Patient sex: M
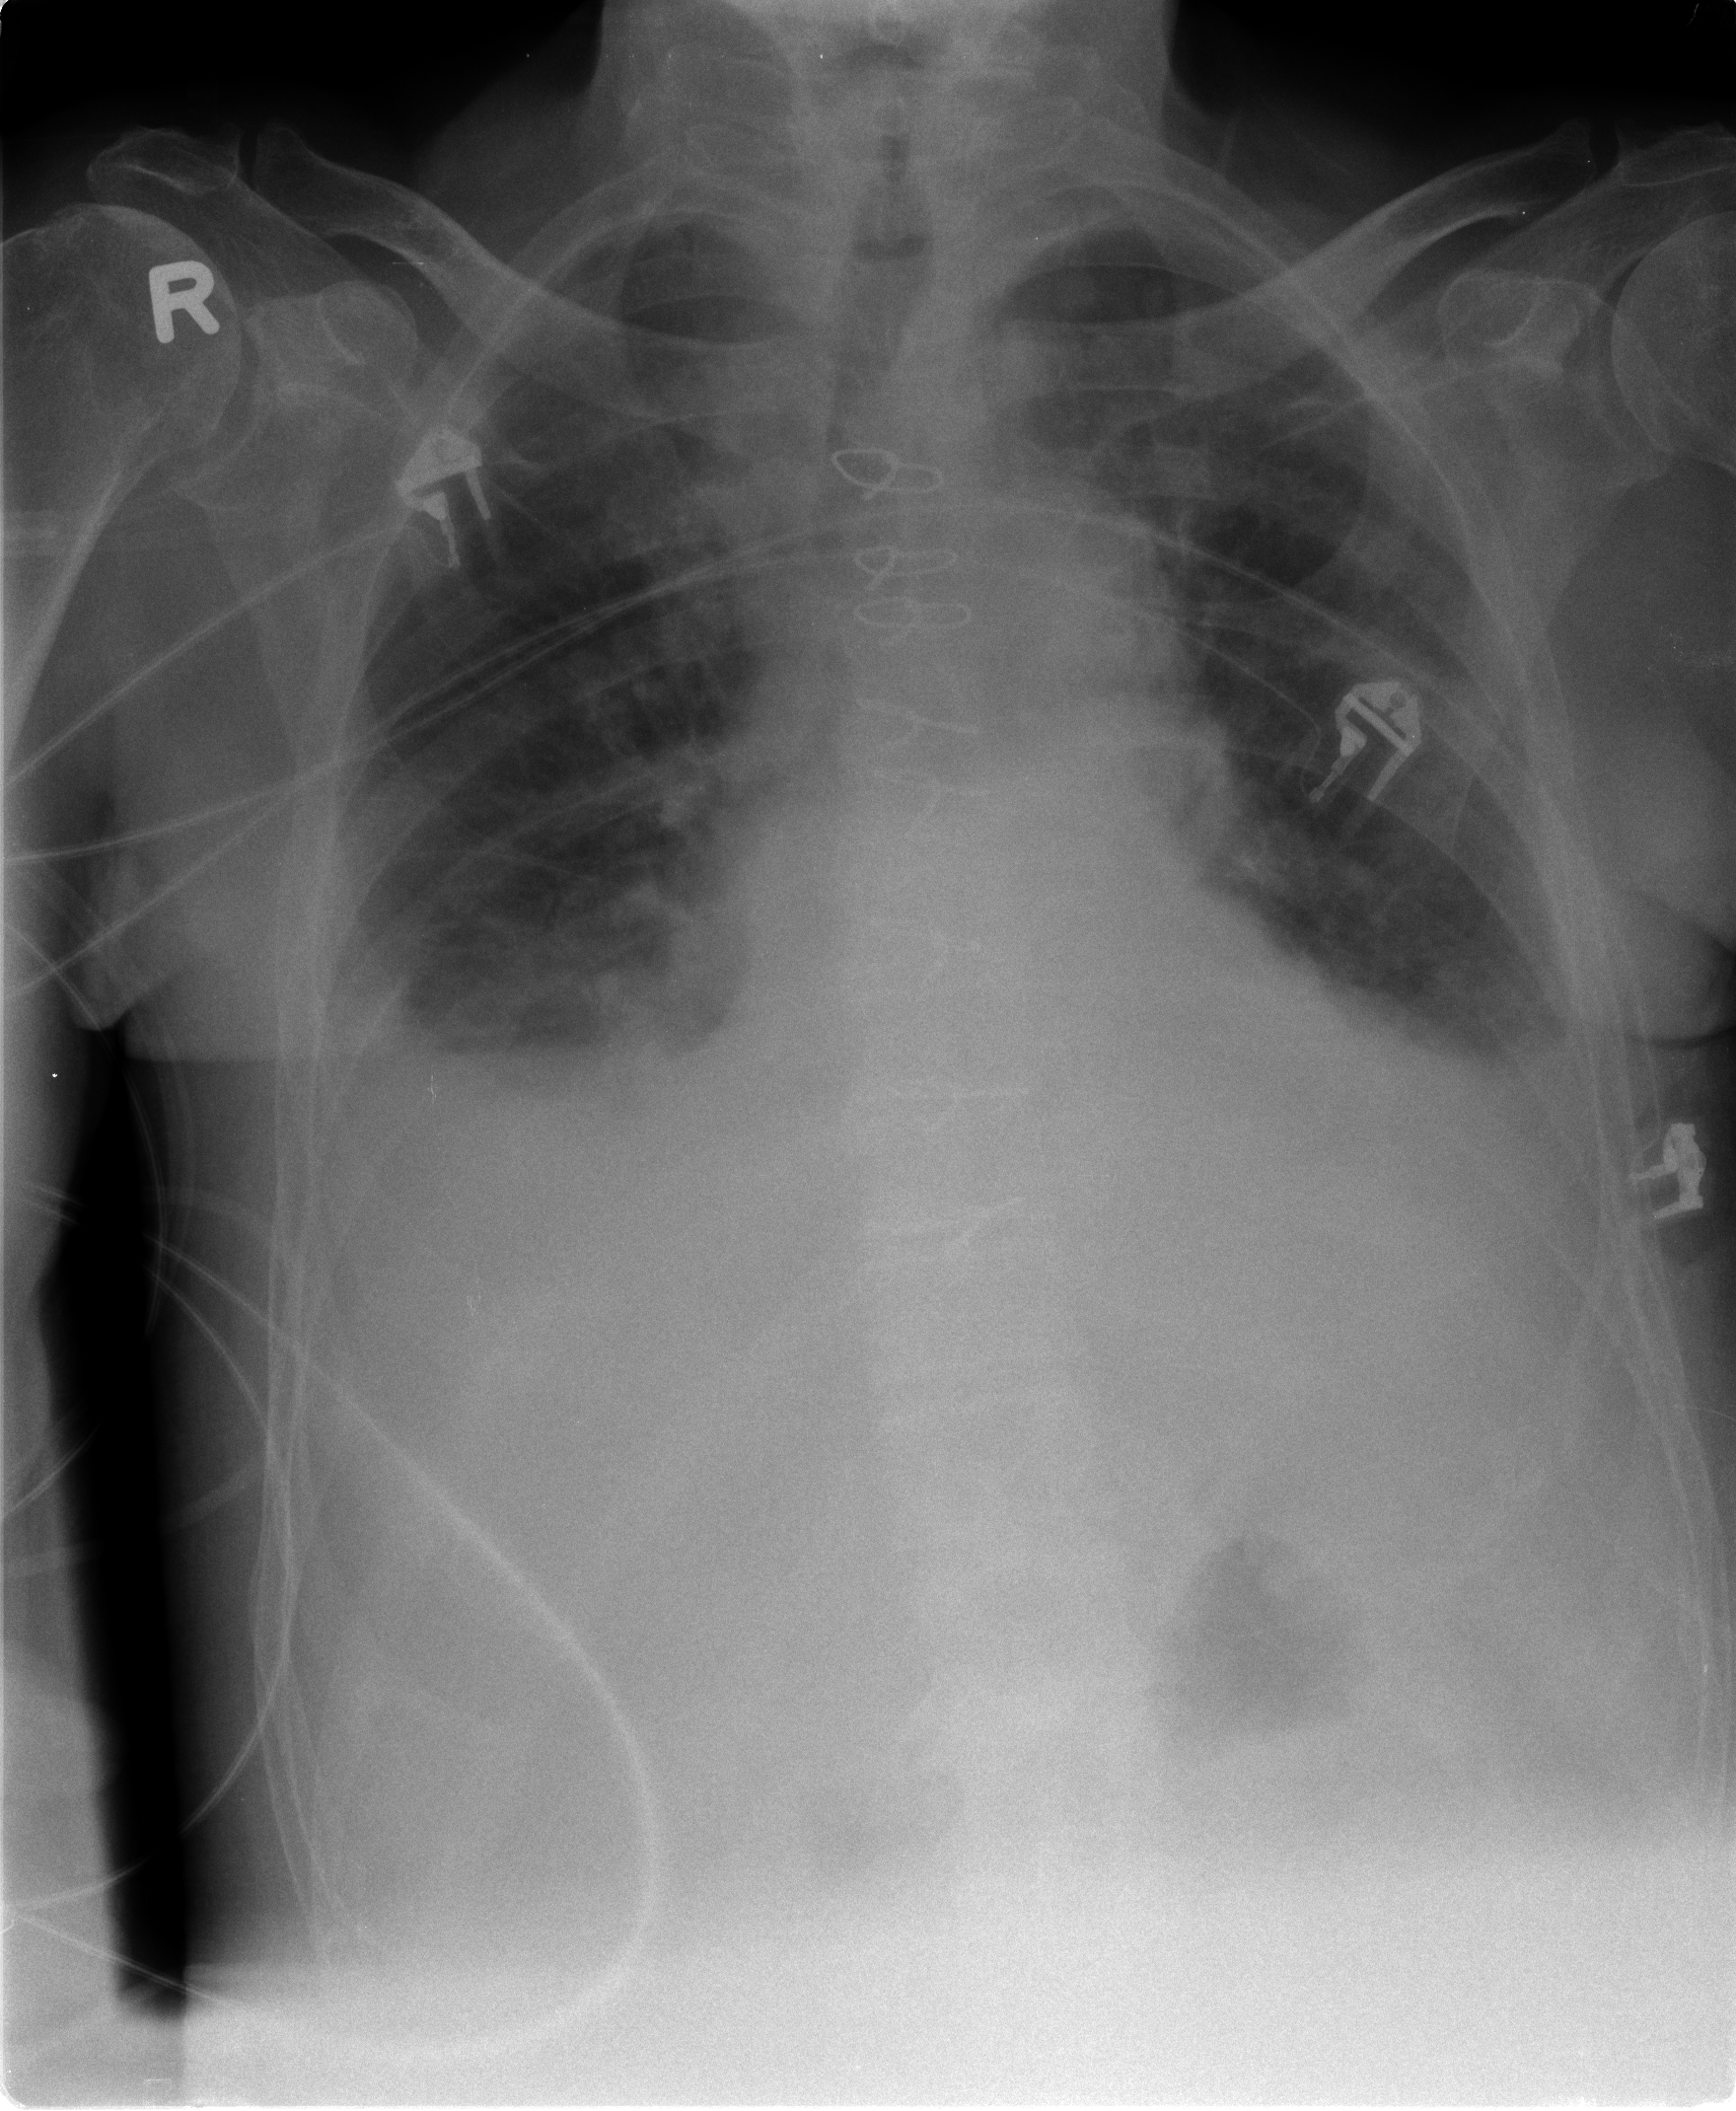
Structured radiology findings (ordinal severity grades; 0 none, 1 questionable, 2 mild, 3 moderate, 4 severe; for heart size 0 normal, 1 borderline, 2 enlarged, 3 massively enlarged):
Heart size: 0
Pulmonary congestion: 2
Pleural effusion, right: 2
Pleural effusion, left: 2
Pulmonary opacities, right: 1
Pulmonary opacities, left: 0
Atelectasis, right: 2
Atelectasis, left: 2